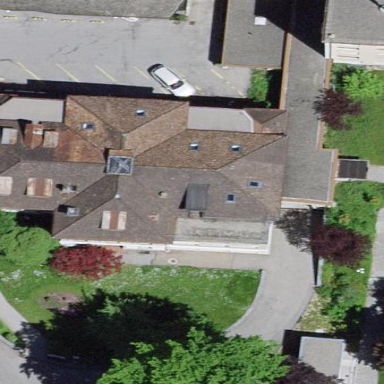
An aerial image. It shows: Hospital building.